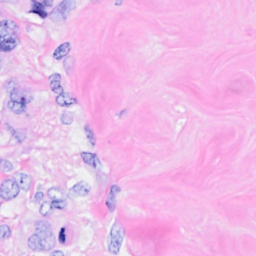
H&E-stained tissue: Breast